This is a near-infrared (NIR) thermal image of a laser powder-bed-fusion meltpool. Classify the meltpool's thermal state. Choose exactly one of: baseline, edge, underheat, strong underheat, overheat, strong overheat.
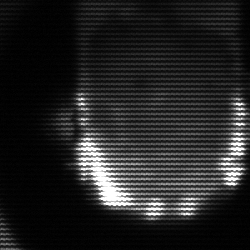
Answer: baseline